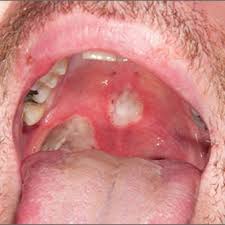
Condition: Mouth Ulcer